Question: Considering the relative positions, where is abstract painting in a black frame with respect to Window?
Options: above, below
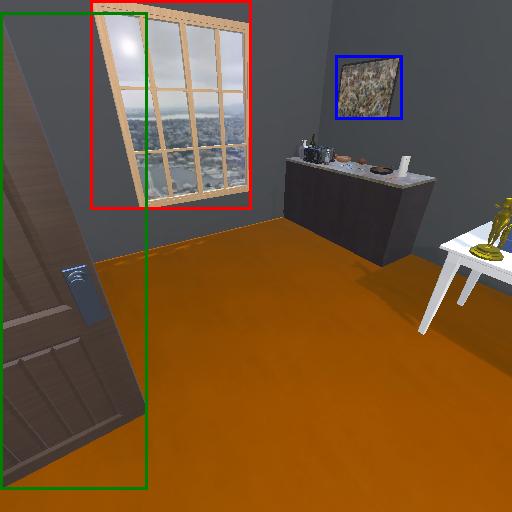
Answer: above